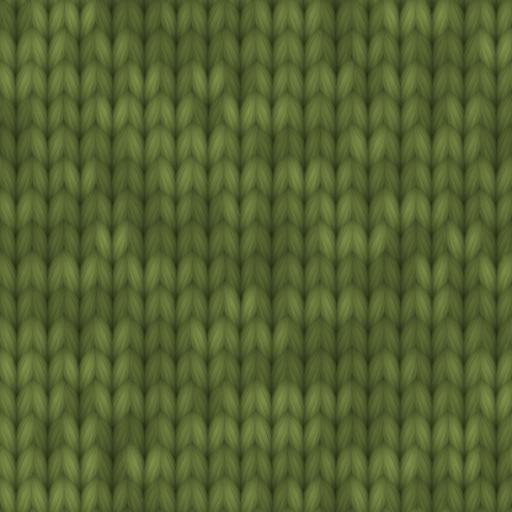
Tags: cloth fabric green lime weave wool woven